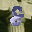
Label: 8